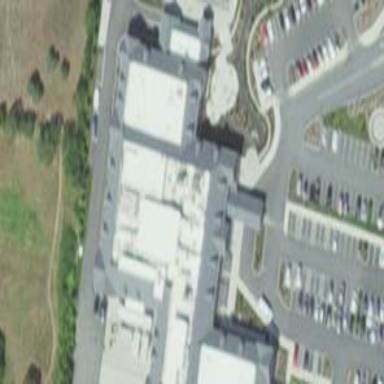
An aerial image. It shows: Hospital providing healthcare services.